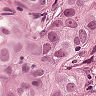
Metastatic tissue present: yes